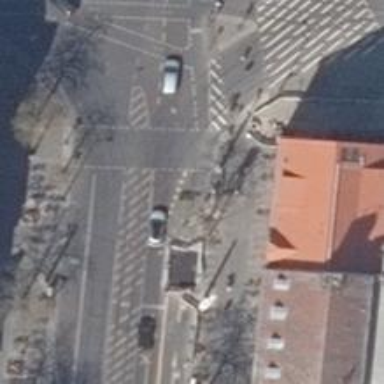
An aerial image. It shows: Tram crossing on the railway.